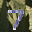
Label: 7